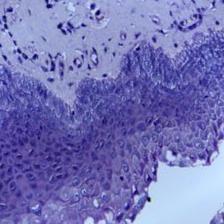
Diagnosis: Normal